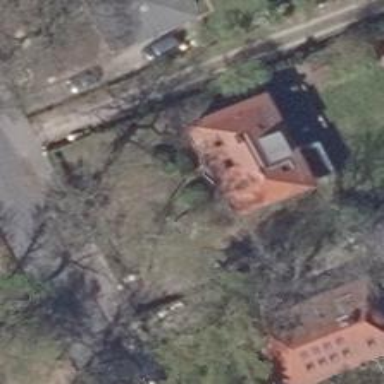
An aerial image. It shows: Detached building with hipped roof shape.